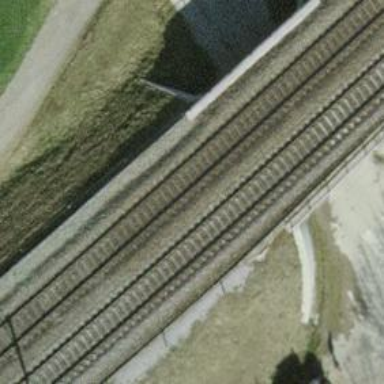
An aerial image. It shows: Bridge with single railway track electrified by contact line.